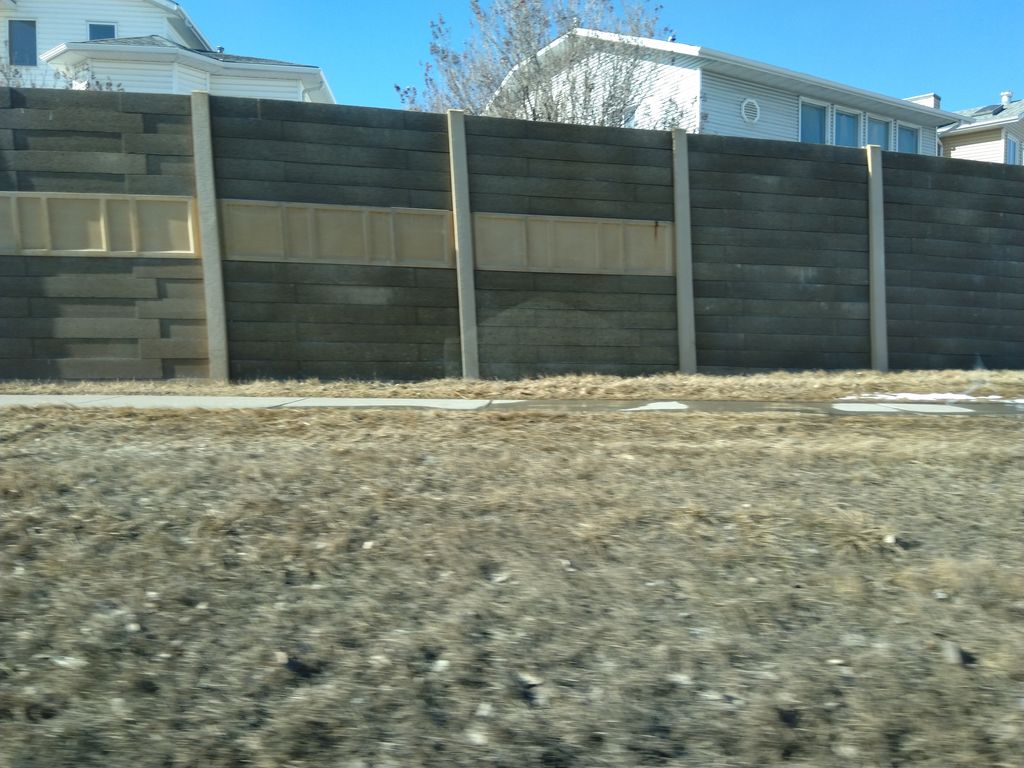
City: calgary